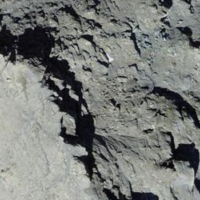
EUNIS habitat code: 48
Species observed at this site:
Pontia callidice